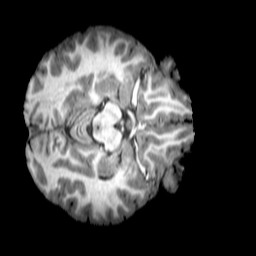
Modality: T1w
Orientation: axial